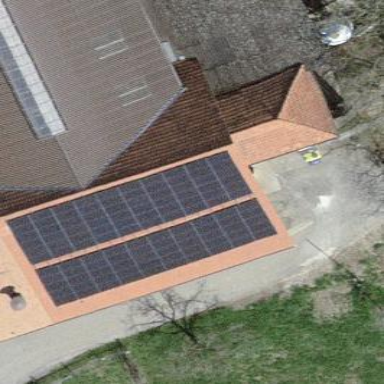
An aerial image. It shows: Solar power generator.